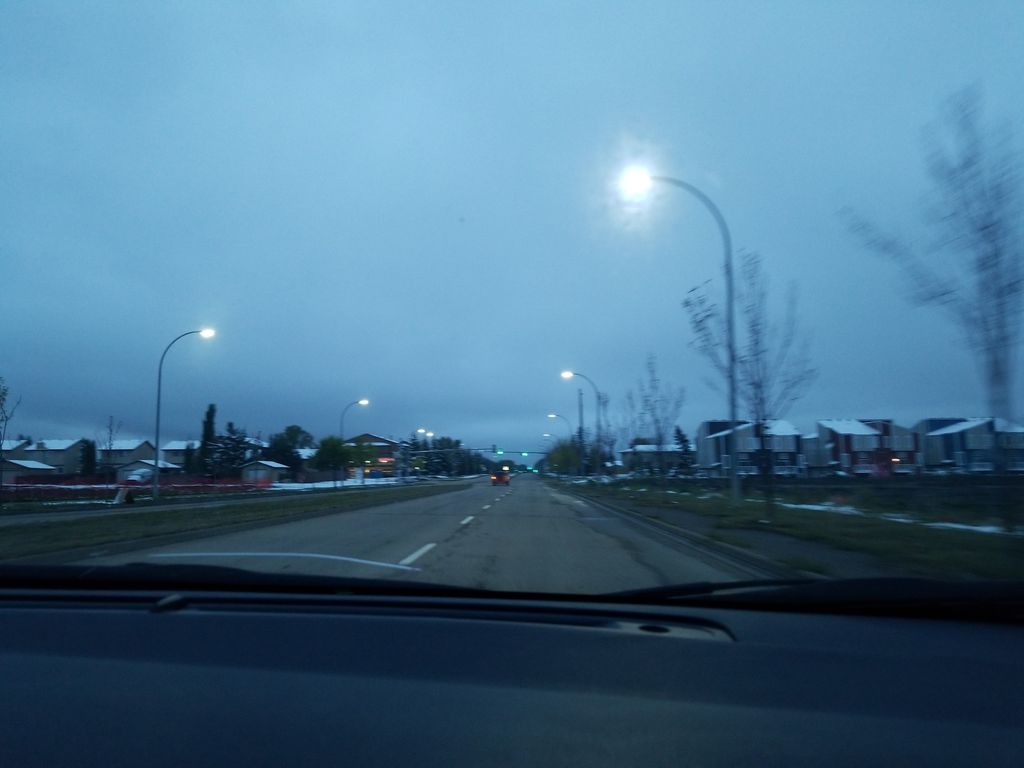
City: edmonton